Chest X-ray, PA view. Patient: 22 years old, sex F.
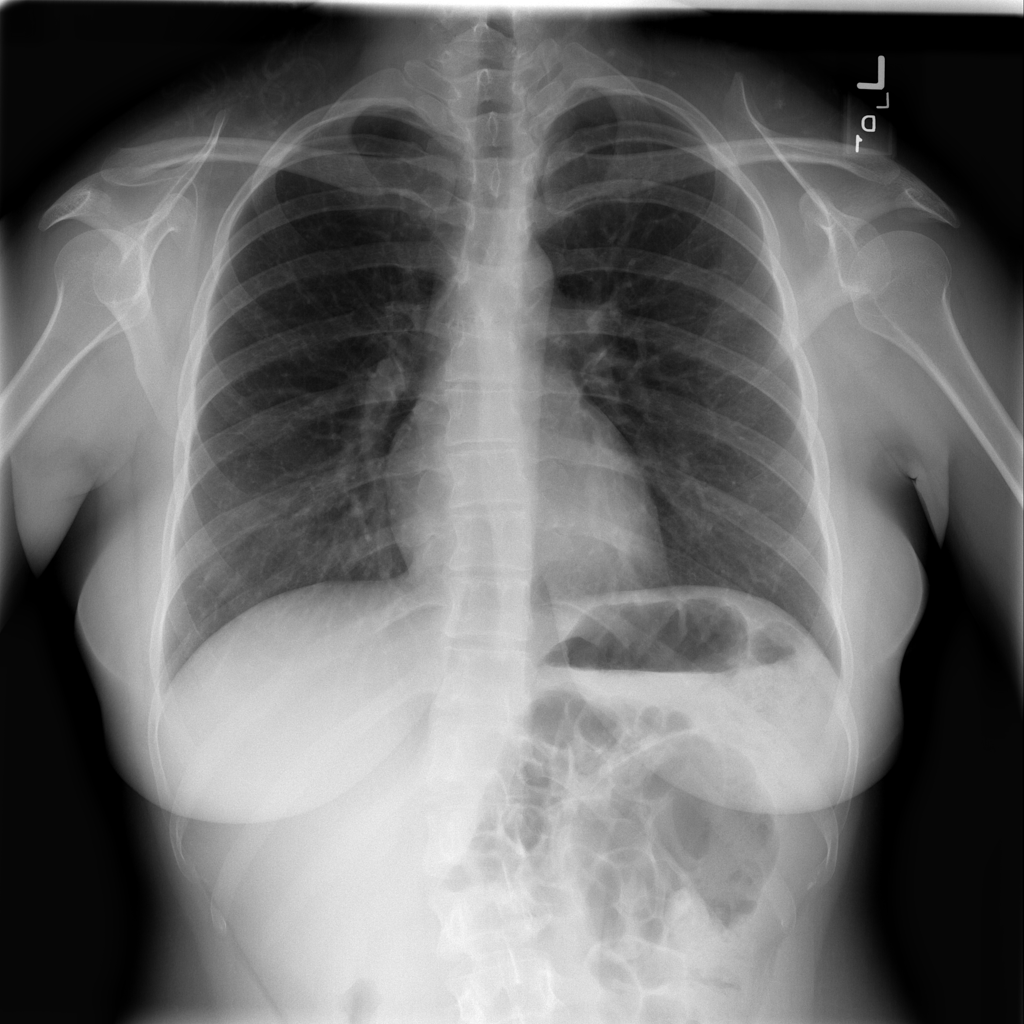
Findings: No Finding